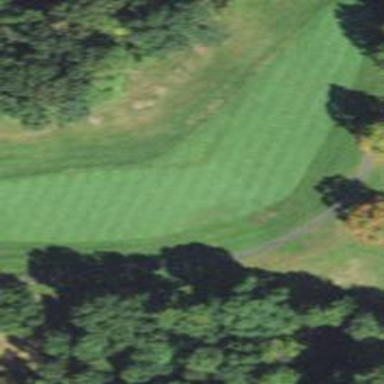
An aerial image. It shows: Service road used as golf cart path.